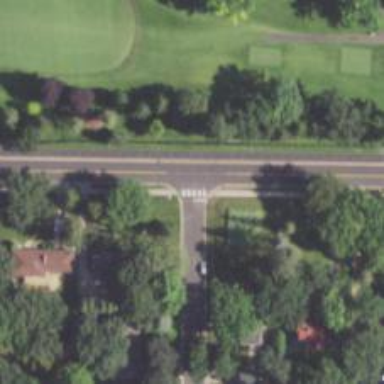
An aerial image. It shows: Zebra crossing on the road.